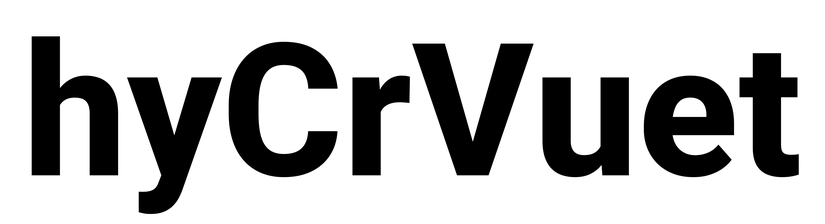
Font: Roboto_ExtraBold